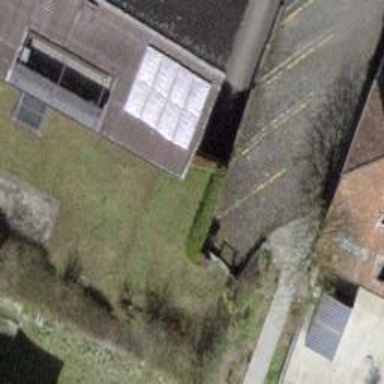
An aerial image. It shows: Entrance to multi-storey parking facility.